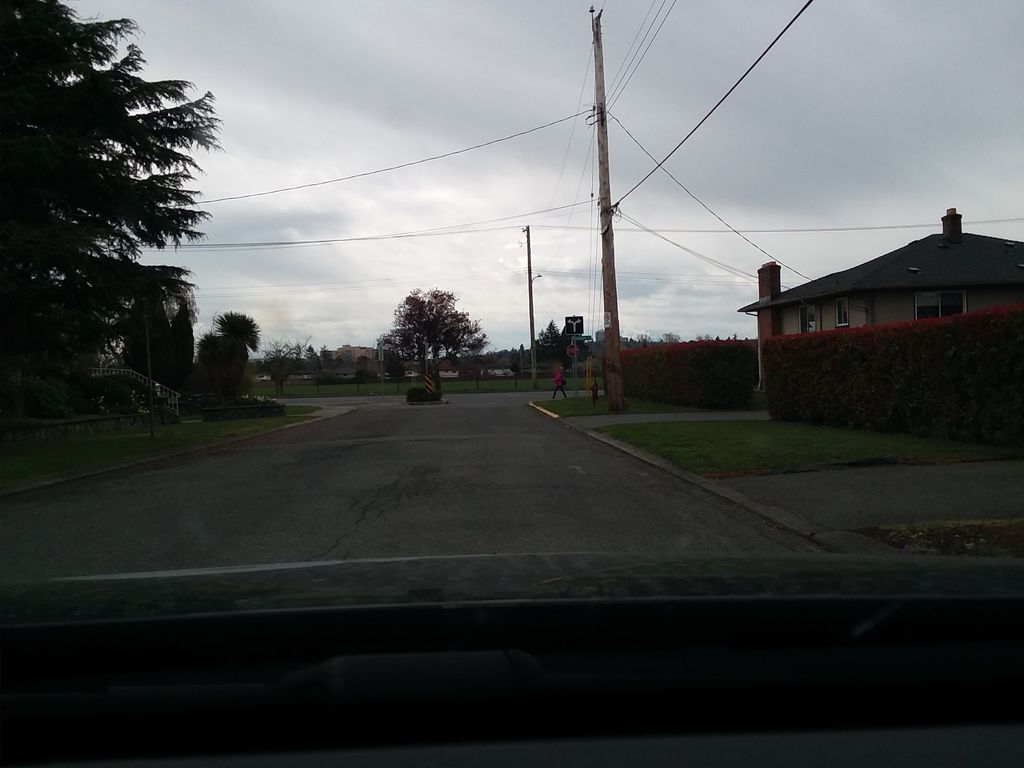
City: victoria